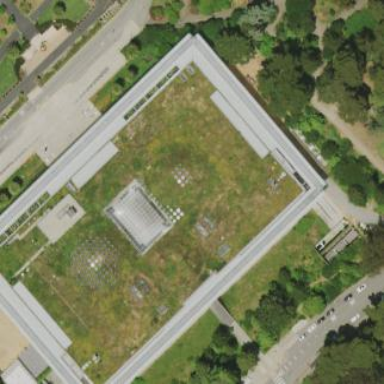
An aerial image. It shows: Museum with grass roof.